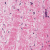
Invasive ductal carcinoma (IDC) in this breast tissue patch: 0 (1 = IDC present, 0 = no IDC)